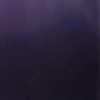
Label: space